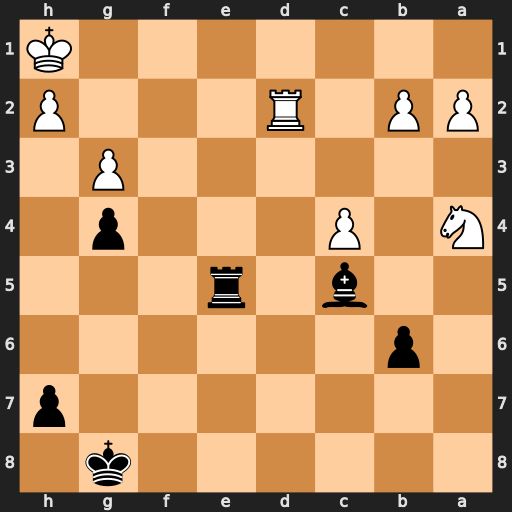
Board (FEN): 6k1/7p/1p6/2b1r3/N1P3p1/6P1/PP1R3P/7K
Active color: b
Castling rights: -
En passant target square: -
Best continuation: Re1+ Kg2 Rg1#